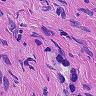
Metastatic tissue present: yes